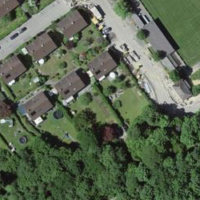
EUNIS habitat code: 55
Species observed at this site:
Lamium galeobdolon
Sonchus asper